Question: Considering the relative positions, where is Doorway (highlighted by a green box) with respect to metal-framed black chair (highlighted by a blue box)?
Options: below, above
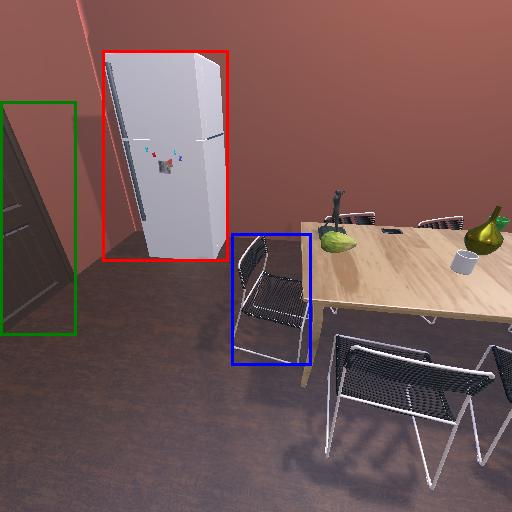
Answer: below